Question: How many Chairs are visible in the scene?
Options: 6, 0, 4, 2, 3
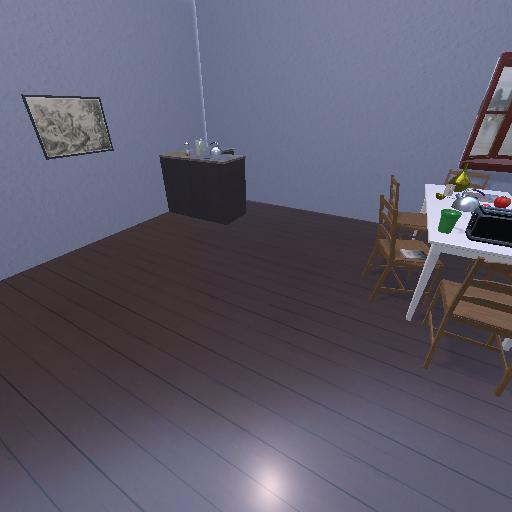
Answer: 6